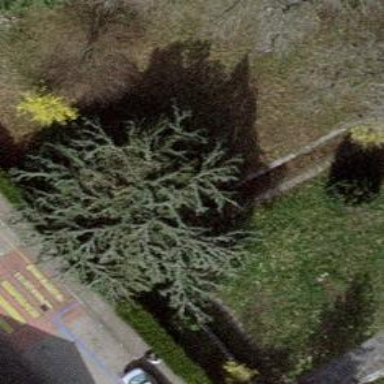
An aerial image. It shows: Evergreen tree with needle-leaved leaves.